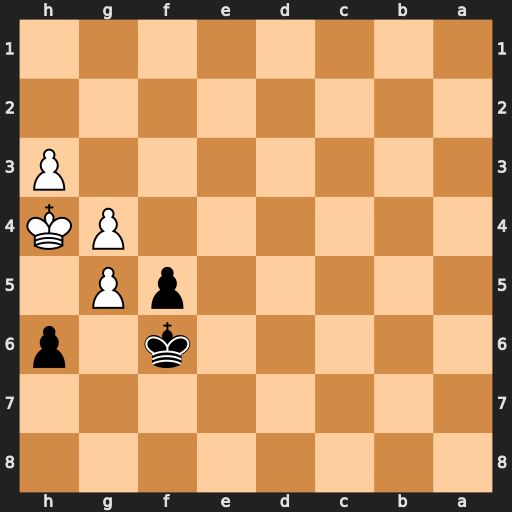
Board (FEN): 8/8/5k1p/5pP1/6PK/7P/8/8
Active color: b
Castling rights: -
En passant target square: -
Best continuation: hxg5+ Kg3 f4+ Kf2 Ke6